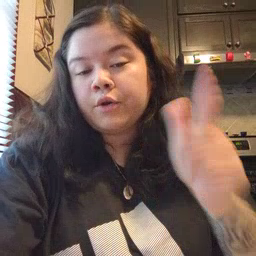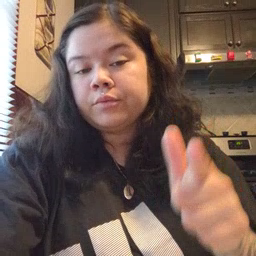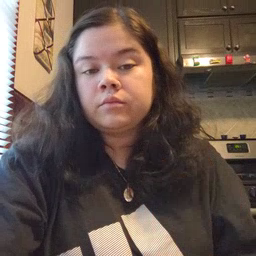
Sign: later